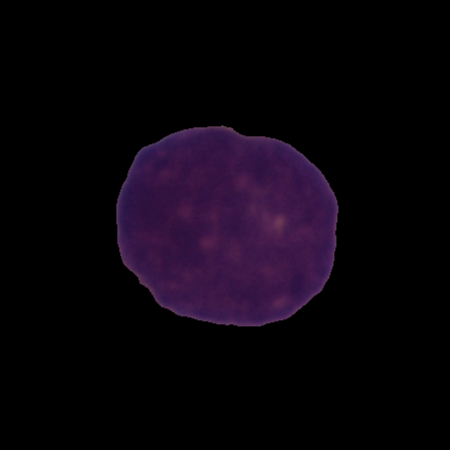
Label: cancer